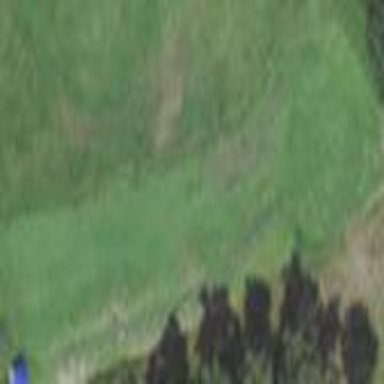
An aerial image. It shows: Golf fairway surrounded by grass.